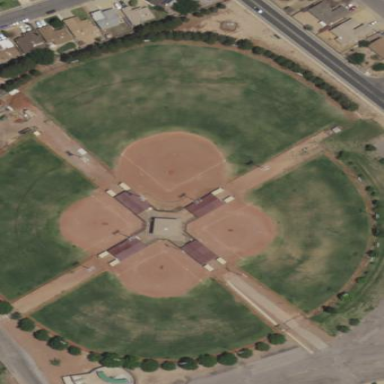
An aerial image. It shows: Sports centre specializing in baseball.